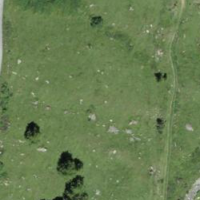
EUNIS habitat code: 23
Species observed at this site:
Euphorbia cyparissias
Bistorta vivipara